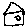
Label: house